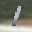
Label: 1